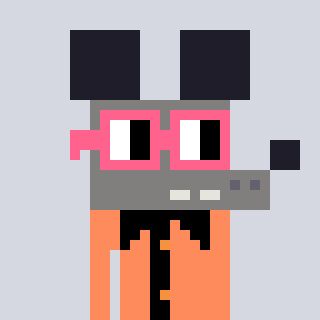
a pixel art character with square pink glasses, a mouse-shaped head and a peachy-colored body on a cool background